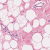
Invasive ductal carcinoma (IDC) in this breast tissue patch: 0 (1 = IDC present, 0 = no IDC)